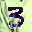
Label: 3